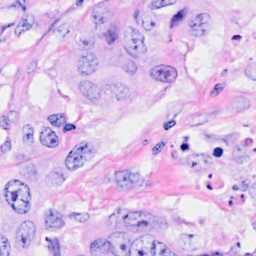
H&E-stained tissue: Breast